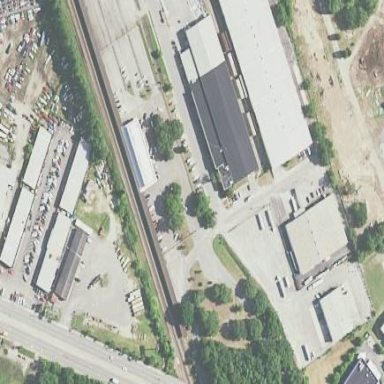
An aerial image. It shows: Industrial area.